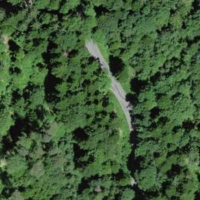
EUNIS habitat code: 41
Species observed at this site:
Platanthera bifolia